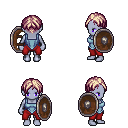
a pixel art fantasy rpg character, female body template, dark elf, purple skin, blue vest, red pants, white blonde parted hairstyle, shield, four views (front, back, left, right), 2x2 character sprite sheet, small pixel art, hard edges, no anti-aliasing